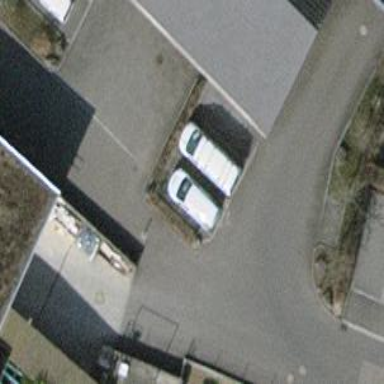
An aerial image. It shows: Bollard barrier.